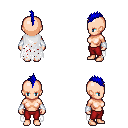
a pixel art fantasy rpg character, female body template, human, light skin, white tattered cape, red pants, blue mohawk hairstyle, white cloth bracers, four views (front, back, left, right), 2x2 character sprite sheet, small pixel art, hard edges, no anti-aliasing